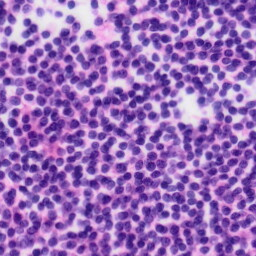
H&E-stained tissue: Tonsil